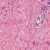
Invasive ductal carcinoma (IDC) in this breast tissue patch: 0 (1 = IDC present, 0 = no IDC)